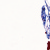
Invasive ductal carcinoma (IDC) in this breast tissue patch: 0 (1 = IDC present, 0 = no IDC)